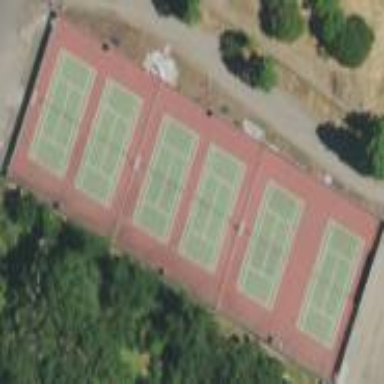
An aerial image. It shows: Sports center with tennis court surrounded by fence.